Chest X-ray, PA view. Patient: 66 years old, sex M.
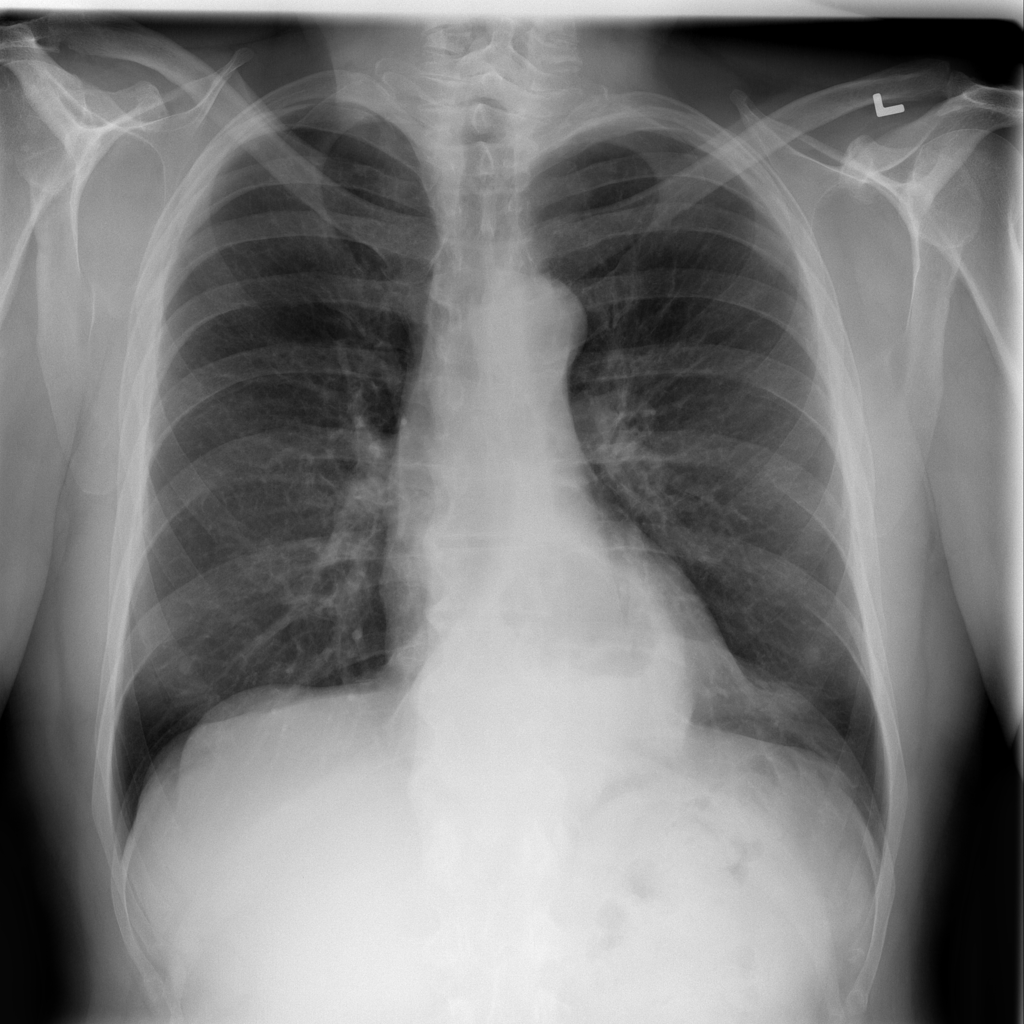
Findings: Hernia